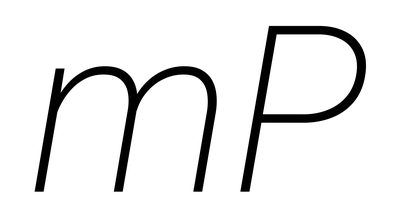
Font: Roboto-Italic_ExtraLight_Italic